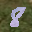
Label: 8